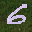
Label: 6